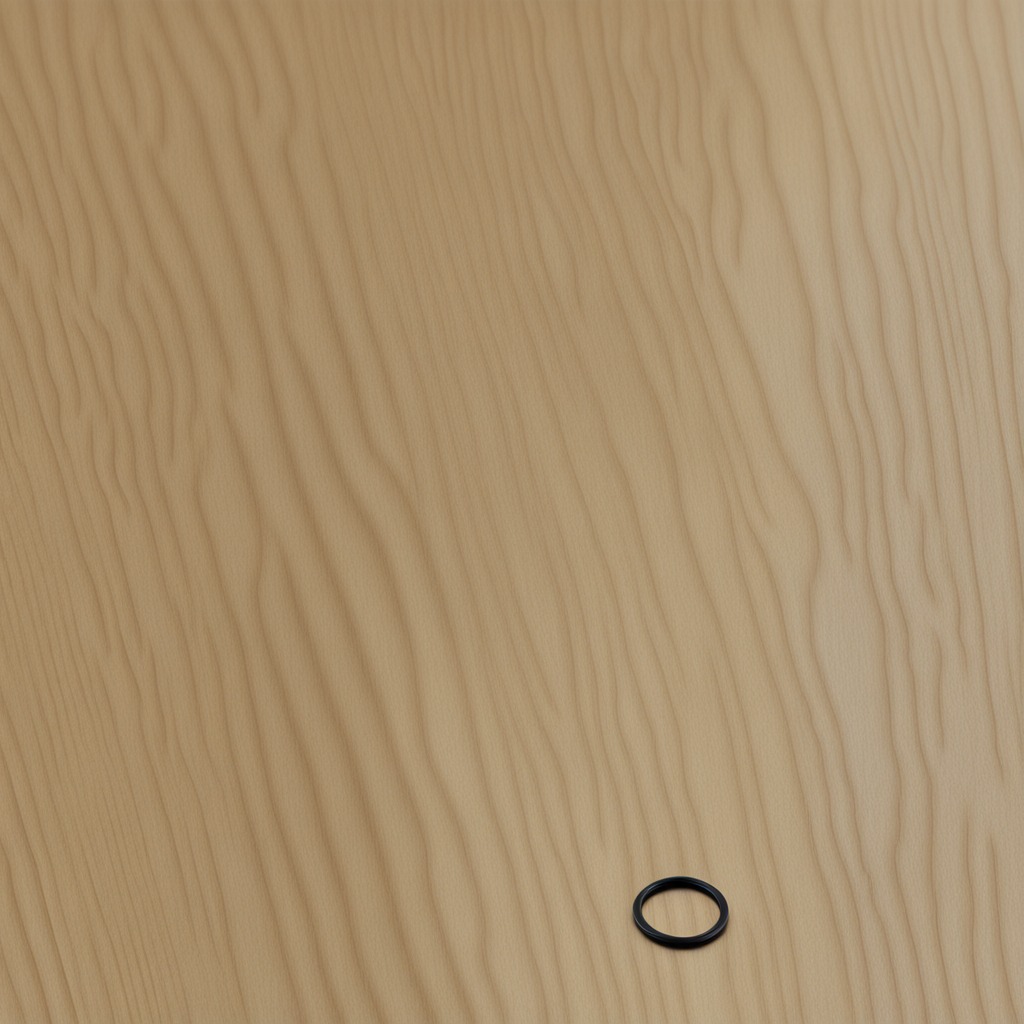
A rubber O-ring lying on the plywood surface in a paint workshop lit by afternoon window light.